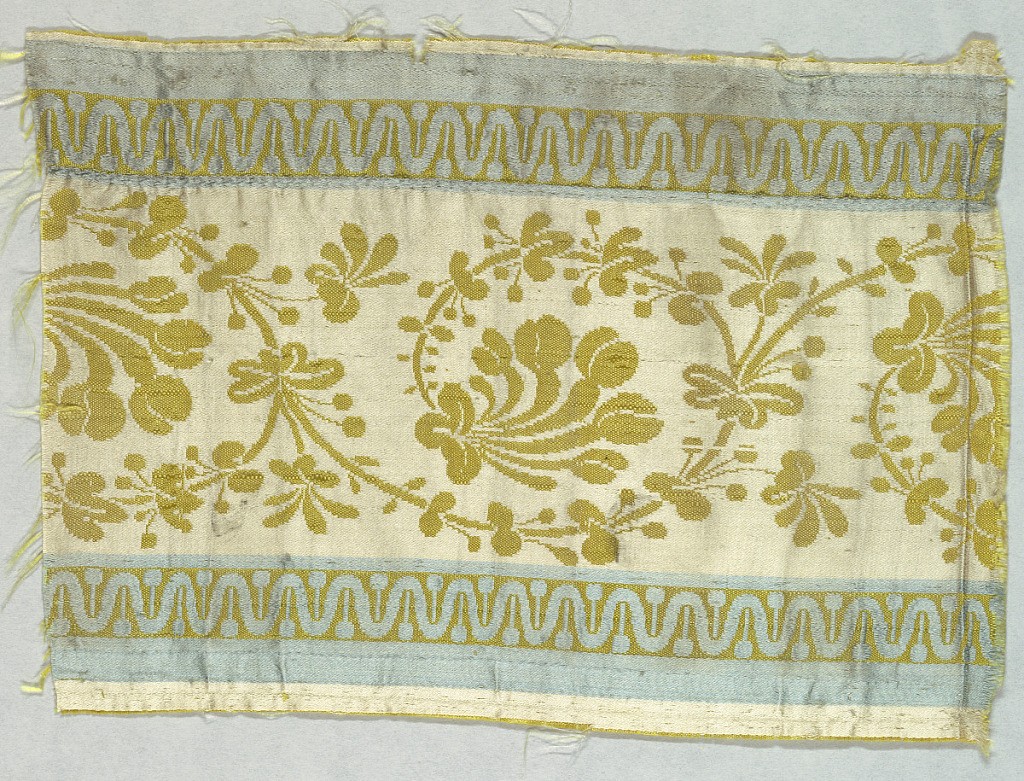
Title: Ribbon
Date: early 19th century
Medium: silk Technique: woven
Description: Empire-style ribbon fragment has light blue borders with a wavy line pattern. Central portion is white with a curling sprig pattern in dark yellow.